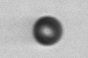
Label: bead